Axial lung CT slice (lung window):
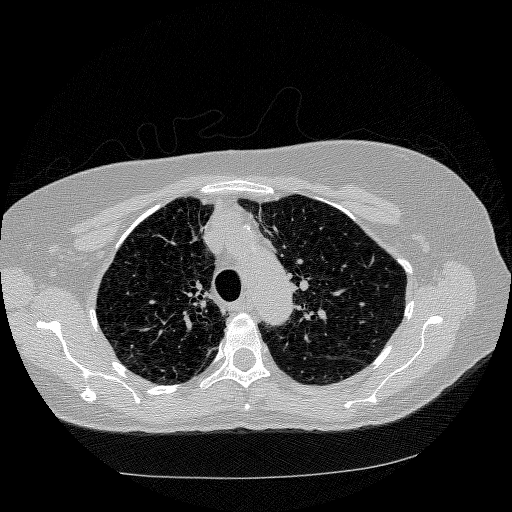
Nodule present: no